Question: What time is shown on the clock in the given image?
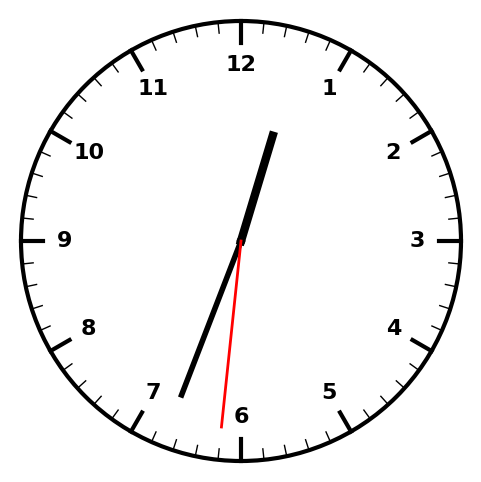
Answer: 12:33:31